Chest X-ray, PA view. Patient: 36 years old, sex F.
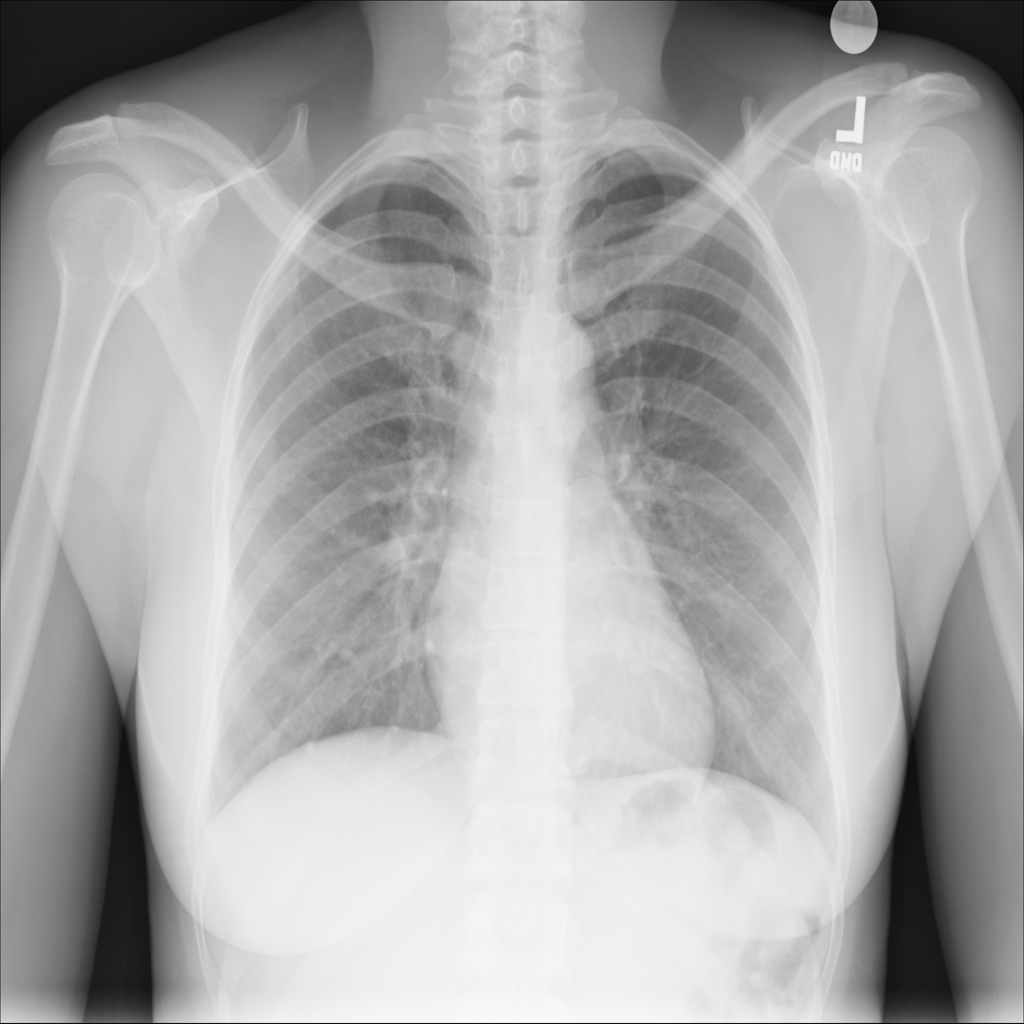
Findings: No Finding